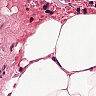
Metastatic tissue present: no